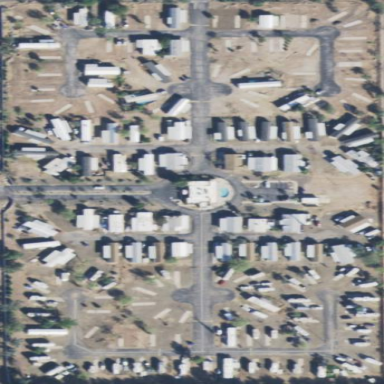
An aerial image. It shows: Residential area known as trailer park.